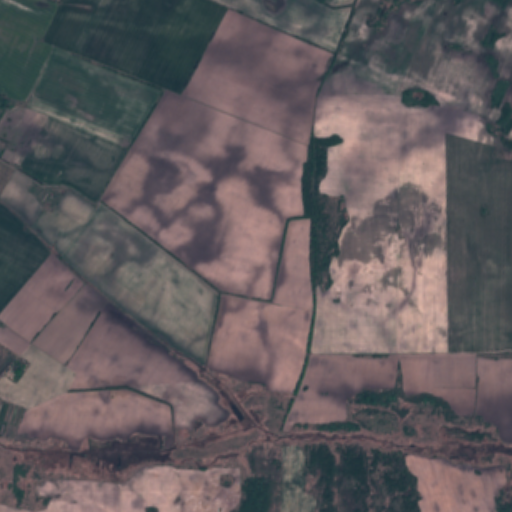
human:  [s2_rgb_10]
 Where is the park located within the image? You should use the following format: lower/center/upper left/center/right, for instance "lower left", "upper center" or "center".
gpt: The park is located in the lower left of the image.
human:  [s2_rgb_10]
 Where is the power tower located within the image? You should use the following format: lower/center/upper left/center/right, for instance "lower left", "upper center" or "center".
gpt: The power tower is located in the right of the image.
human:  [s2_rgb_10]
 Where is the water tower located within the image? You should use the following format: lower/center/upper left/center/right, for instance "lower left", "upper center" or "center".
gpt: The water tower is located in the center left of the image.
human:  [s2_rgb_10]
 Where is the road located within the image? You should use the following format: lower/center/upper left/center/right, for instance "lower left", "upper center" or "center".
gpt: There is no road in the image.